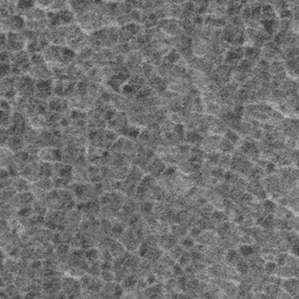
Label: frost